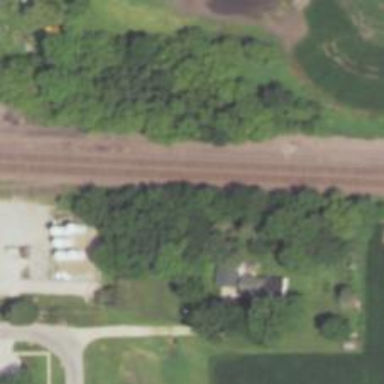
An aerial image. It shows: Railway track.